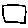
Label: square